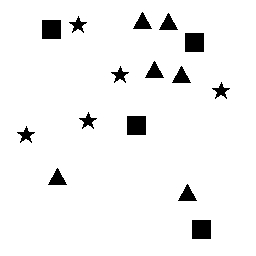
Squares: 4
Triangles: 6
Stars: 5
Total shapes: 15